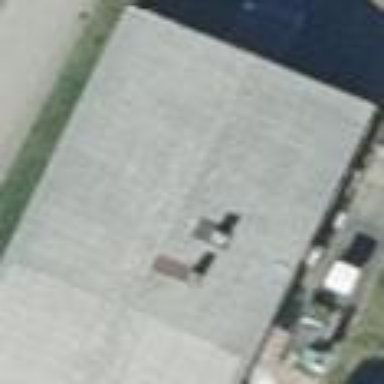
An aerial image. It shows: Building with gabled roof oriented along and colored grey.